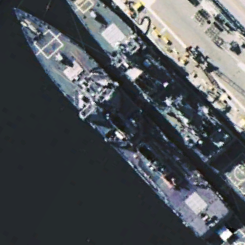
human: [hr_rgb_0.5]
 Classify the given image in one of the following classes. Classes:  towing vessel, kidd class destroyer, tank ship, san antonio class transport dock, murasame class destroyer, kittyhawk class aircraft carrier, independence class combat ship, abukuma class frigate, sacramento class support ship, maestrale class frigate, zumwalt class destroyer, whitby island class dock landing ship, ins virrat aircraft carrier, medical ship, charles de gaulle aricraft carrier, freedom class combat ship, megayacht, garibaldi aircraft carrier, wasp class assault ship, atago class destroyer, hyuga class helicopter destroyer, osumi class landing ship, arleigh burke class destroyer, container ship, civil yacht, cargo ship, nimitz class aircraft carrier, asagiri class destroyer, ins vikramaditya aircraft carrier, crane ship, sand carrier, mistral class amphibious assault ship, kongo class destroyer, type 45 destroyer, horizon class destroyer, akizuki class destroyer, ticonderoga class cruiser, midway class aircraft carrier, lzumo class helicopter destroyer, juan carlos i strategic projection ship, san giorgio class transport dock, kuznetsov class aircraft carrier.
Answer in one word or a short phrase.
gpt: Arleigh Burke class destroyer